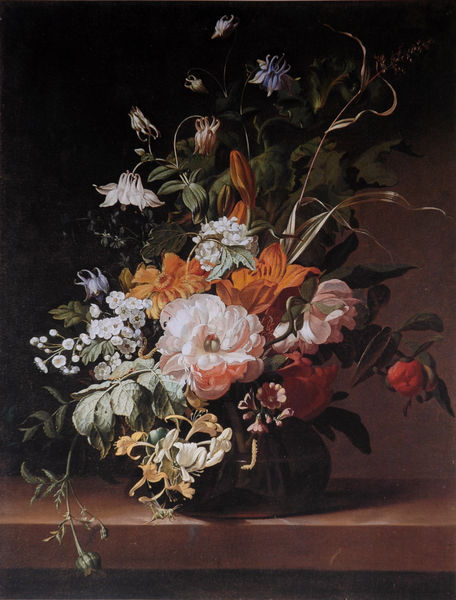
Titel: Blumengemälde
Künstler: Rachel Ruysch
Standort: London
Institution: National Gallery
Schlagwörter: blau, blätter, dunkel, gemälde, schatten, wasser, weiß, gelb, grün, blume, blumen, braun, bunt, fenster, glas, hintergrund, holz, licht, orange, schwarz, tisch, vordergrund, blüte, blüten, gras, rose, rosen, rot, malerei, regal, wand, barock, stehen, stein, bild, holland, öl, gräser, halme, blatt, pflanze, pflanzen, rosa, krug, stilleben, stillleben, vase, hellblau, topf, blumenvase, getreide, farben, farbe, ölgemälde, weiblich, detail, vasen, blumenstrauss, strauß, kante, stiel, stiele, vanitas, gefäß, brett, glasvase, stengel, stempel, niederländisch, distel, lilie, nelke, tischplatte, welk, trüb, blat, knospe, knospen, fensterbank, disteln, leicht, nelken, lilien, stiehl, ablage, grünzeug, akelei, glockenblumen, trist, blütenkelche, dahlie, rachel, stiehle, aster, pudrig, beschwingt, margeritten, 1580, llilie